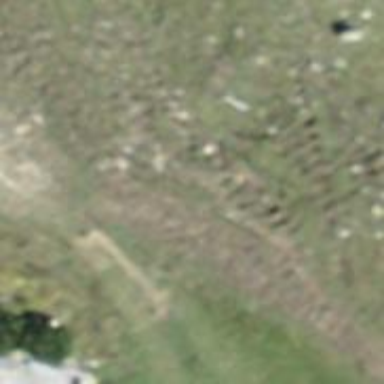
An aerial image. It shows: Grassy path.